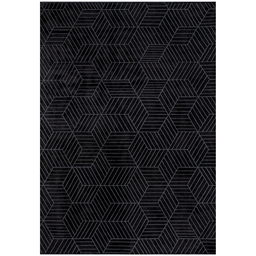
Label: decoration